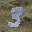
Label: 3